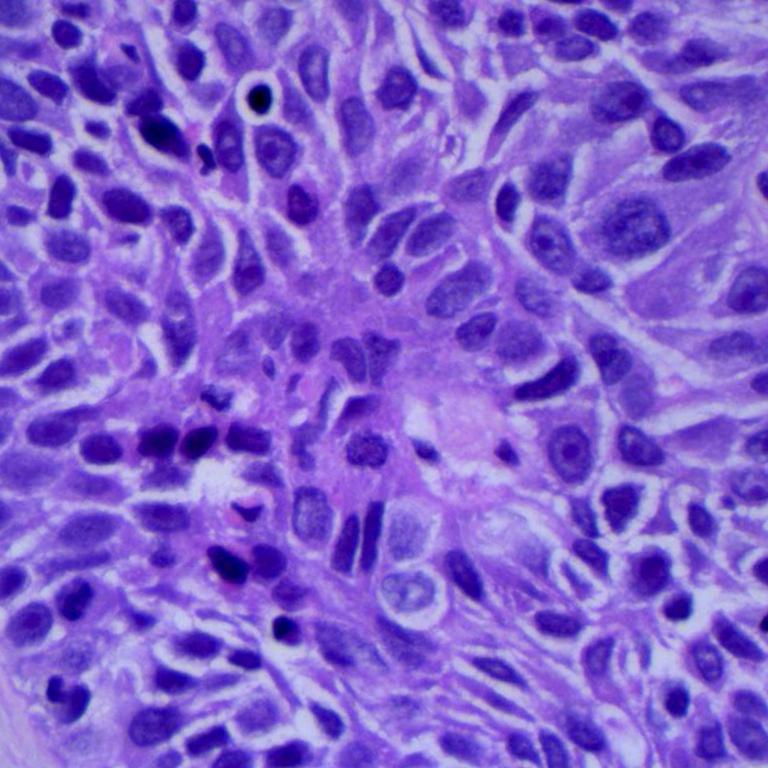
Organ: lung
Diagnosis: squamous carcinomas